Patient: sex F, age 73
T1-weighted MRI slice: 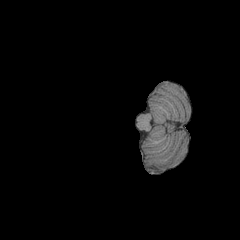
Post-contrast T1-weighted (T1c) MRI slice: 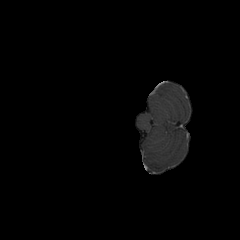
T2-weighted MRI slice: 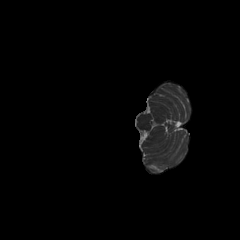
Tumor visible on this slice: no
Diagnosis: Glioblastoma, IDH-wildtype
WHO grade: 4